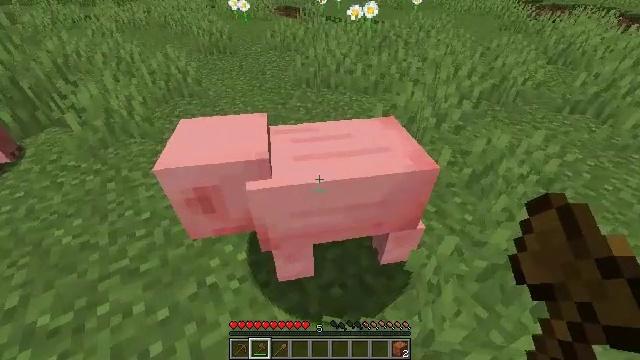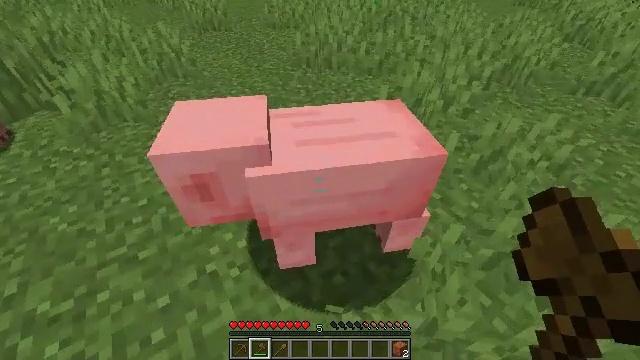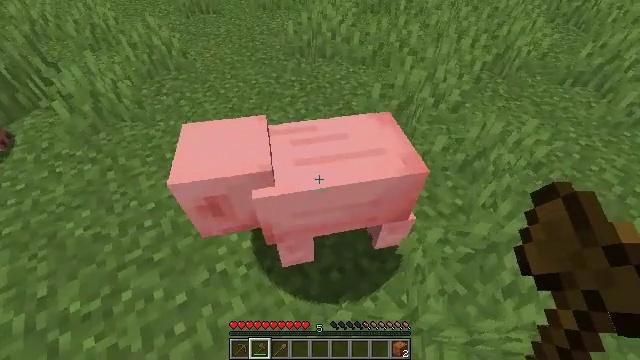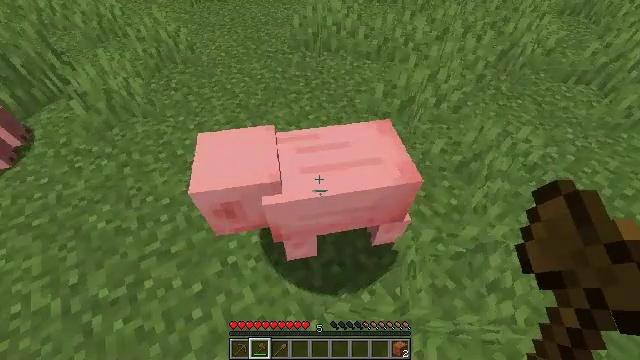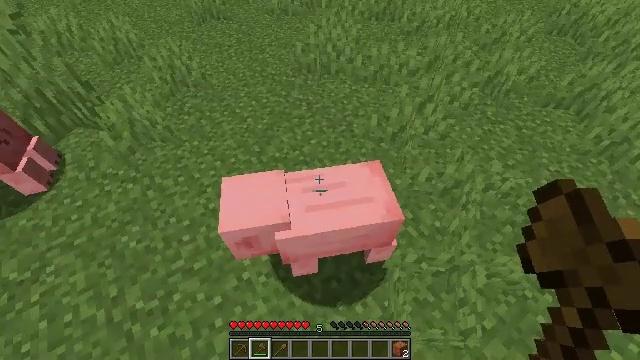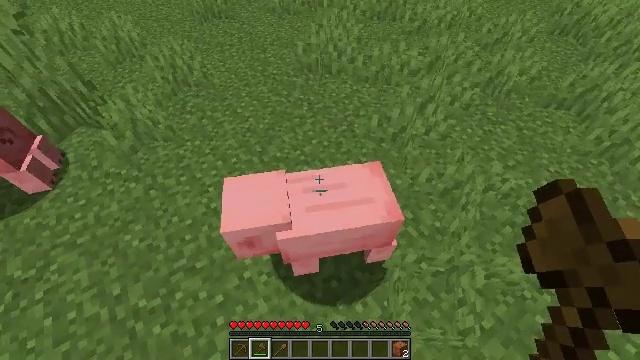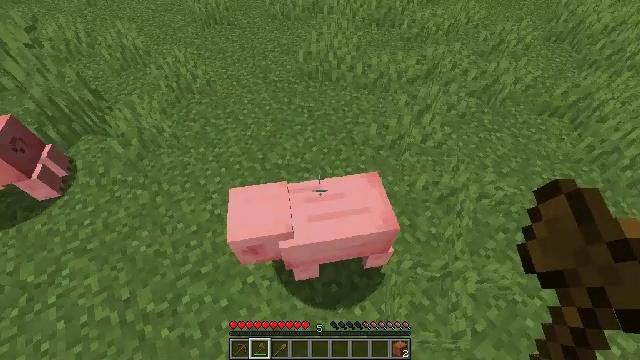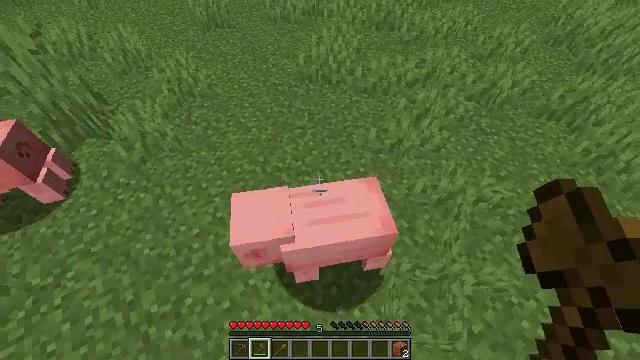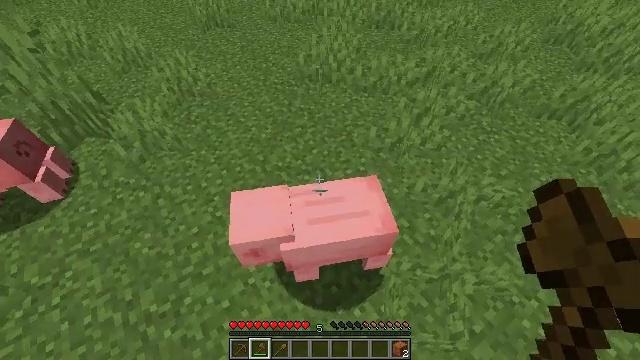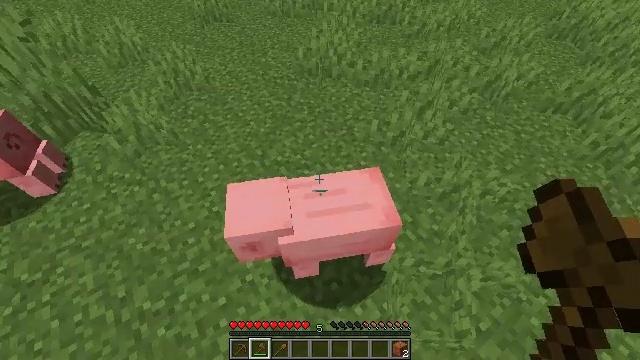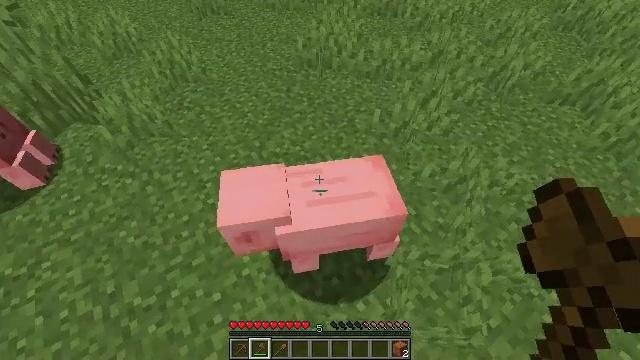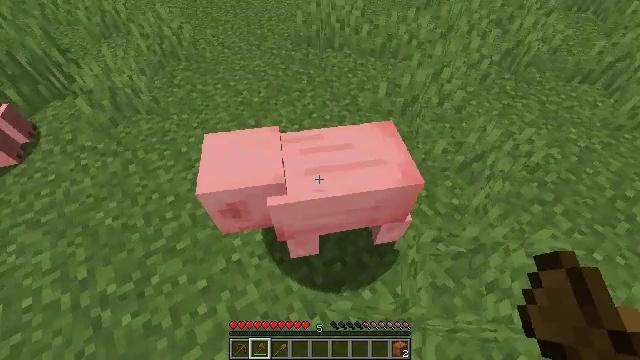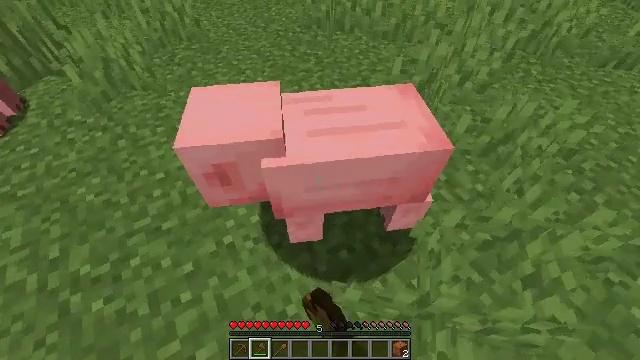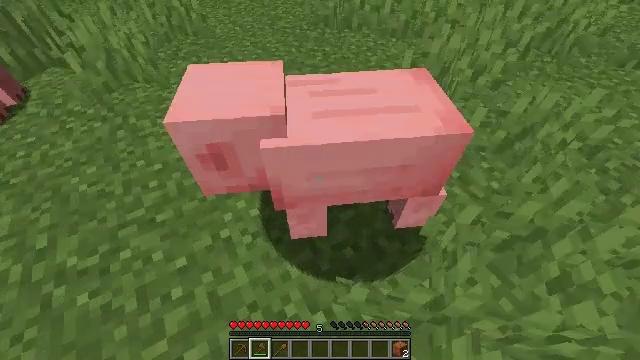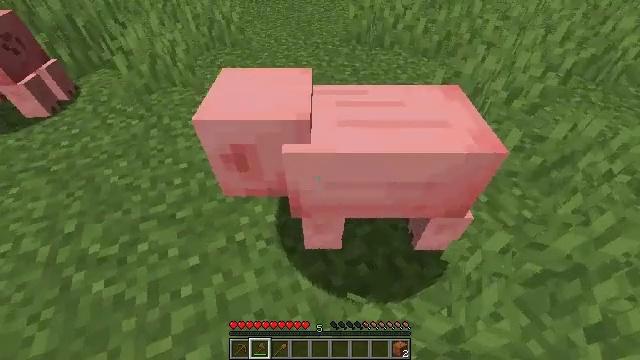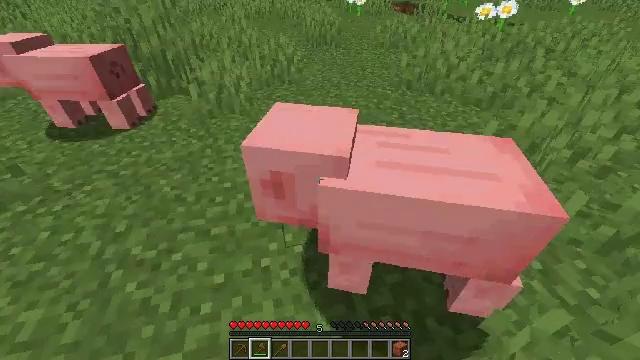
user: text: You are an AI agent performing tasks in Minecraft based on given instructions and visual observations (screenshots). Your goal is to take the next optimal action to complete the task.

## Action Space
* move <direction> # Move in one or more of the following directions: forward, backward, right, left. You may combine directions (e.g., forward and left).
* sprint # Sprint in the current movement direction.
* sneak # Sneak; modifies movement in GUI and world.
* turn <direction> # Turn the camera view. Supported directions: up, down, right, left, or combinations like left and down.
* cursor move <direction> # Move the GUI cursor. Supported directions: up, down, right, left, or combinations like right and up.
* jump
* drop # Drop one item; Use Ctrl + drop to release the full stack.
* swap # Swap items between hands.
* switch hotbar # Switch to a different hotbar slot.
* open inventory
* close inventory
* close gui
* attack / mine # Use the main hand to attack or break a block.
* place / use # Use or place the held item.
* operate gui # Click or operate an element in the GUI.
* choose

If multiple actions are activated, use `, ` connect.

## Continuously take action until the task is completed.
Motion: motion action
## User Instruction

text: Kill mobs.
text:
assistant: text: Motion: turn down
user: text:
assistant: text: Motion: turn right and down, jump
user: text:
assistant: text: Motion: turn left and down, jump
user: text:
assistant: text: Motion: jump
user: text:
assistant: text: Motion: no_op
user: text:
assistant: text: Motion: no_op
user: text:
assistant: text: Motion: no_op
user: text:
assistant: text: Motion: no_op
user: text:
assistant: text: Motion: no_op
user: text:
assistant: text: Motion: no_op
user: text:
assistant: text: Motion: attack / mine
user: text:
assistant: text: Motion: turn left, attack / mine
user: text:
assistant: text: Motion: turn left and up, attack / mine
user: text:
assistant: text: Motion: turn left and up
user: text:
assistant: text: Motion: move right, turn left and up
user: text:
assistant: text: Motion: move forward and move right, turn left and up
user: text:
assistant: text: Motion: move forward and move right, sprint, turn left and up
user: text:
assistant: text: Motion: move forward and move right, sprint, turn left and up
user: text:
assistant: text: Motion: move forward and move right, sprint, turn left
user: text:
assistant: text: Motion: move forward, sprint, turn left
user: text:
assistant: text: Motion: move forward, sprint, turn left
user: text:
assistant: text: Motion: move forward, sprint, turn left
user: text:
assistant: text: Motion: move forward, sprint, turn left
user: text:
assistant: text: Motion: move forward, turn left
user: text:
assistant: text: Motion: move forward
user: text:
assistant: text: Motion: move forward
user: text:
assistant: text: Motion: move forward, turn right
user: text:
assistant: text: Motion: move forward, turn right
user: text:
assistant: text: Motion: move forward
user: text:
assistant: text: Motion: move forward